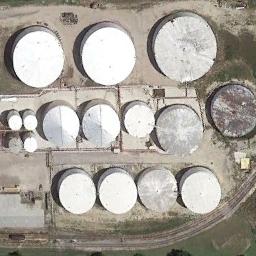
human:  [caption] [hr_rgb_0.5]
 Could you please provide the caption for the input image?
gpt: There are nine tanks of different size .

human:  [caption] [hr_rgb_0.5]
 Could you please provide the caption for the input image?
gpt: There are some white and silver storage tanks on the bare land .

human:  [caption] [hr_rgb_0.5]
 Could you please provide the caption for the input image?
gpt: There are many storage tanks of different sizes .

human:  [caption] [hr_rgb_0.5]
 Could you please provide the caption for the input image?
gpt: There are many differently sized storage tanks in the factory .

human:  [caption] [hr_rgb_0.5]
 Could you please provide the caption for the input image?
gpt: There are some storage tanks of different sizes arranged neatly .